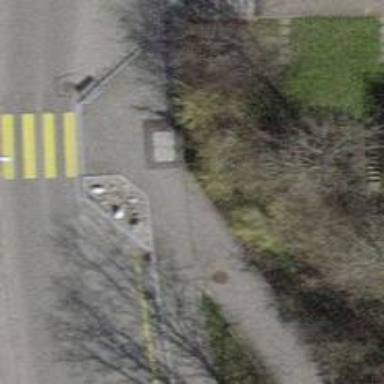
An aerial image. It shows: Sidewalk made of paving stones.